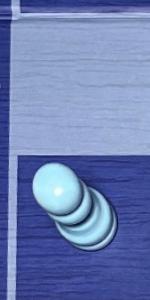
Label: Pawn_White